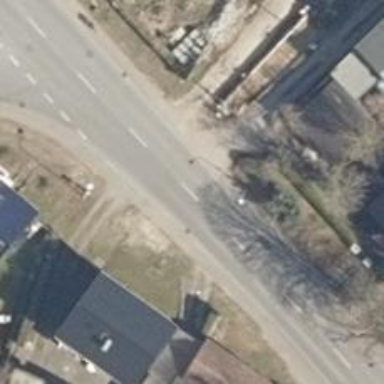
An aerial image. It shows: Secondary road with asphalt surface.